Question: I have started to learn game development using jMonkey engine. I am able to create single tile of terrain using TerrainQuad but as the next step i m stuck at making it infinite. I have gone through the wiki and want to use the TerrainGrid class but my code doesnot seem to work. I have looked around on the web and searched other forums but cannot find any other code example to help.
I believe in the below code, ImageTileLoader returns an image which is the heightmap for that tile. i have modified it to return the same image every time. But all i see is a black window.
The Namer method is not even called. Appreciate if someone can help with some example or tutorial on net.
'''
terrain = new TerrainGrid("terrain", patchSize, 513, new ImageTileLoader(assetManager, new Namer() {
public String getName(int x, int y) {
//return "Scenes/TerrainMountains/terrain_" + x + "_" + y + ".png";
System.out.println("X = " + x + ", Y = " + y);
return "Textures/heightmap.png";
}
}));
'''
These are my sources:
<URL>
This is the result when i use TerrainQuad
My full code,
'''
// Sample 10 - How to create fast-rendering terrains from heightmaps, and how to
// use texture splatting to make the terrain look good.
public class HelloTerrain extends SimpleApplication {
private TerrainQuad terrain;
Material mat_terrain;
private float grassScale = 64;
private float dirtScale = 32;
private float rockScale = 64;
public static void main(String[] args) {
HelloTerrain app = new HelloTerrain();
app.start();
}
private FractalSum base;
private PerturbFilter perturb;
private OptimizedErode therm;
private SmoothFilter smooth;
private IterativeFilter iterate;
@Override
public void simpleInitApp() {
flyCam.setMoveSpeed(200);
initMaterial();
AbstractHeightMap heightmap = null;
Texture heightMapImage = assetManager.loadTexture("Textures/heightmap.png");
heightmap = new ImageBasedHeightMap(heightMapImage.getImage());
heightmap.load();
int patchSize = 65;
//terrain = new TerrainQuad("my terrain", patchSize, 513, heightmap.getHeightMap()); // * This Works but below doesnt work*
terrain = new TerrainGrid("terrain", patchSize, 513, new ImageTileLoader(assetManager, new Namer() {
public String getName(int x, int y) {
//return "Scenes/TerrainMountains/terrain_" + x + "_" + y + ".png";
System.out.println("X = " + x + ", Y = " + y);
return "Textures/heightmap.png";
// set to return the sme hieghtmap image.
}
}));
terrain.setMaterial(mat_terrain);
terrain.setLocalTranslation(0,-100, 0);
terrain.setLocalScale(2f, 1f, 2f);
rootNode.attachChild(terrain);
TerrainLodControl control = new TerrainLodControl(terrain, getCamera());
terrain.addControl(control);
}
public void initMaterial() {
// TERRAIN TEXTURE material
this.mat_terrain = new Material(this.assetManager, "Common/MatDefs/Terrain/HeightBasedTerrain.j3md");
// GRASS texture
Texture grass = this.assetManager.loadTexture("Textures/white.png");
grass.setWrap(WrapMode.Repeat);
this.mat_terrain.setTexture("region1ColorMap", grass);
this.mat_terrain.setVector3("region1", new Vector3f(-10, 0, this.grassScale));
// DIRT texture
Texture dirt = this.assetManager.loadTexture("Textures/white.png");
dirt.setWrap(WrapMode.Repeat);
this.mat_terrain.setTexture("region2ColorMap", dirt);
this.mat_terrain.setVector3("region2", new Vector3f(0, 900, this.dirtScale));
Texture building = this.assetManager.loadTexture("Textures/building.png");
building.setWrap(WrapMode.Repeat);
this.mat_terrain.setTexture("slopeColorMap", building);
this.mat_terrain.setFloat("slopeTileFactor", 32);
this.mat_terrain.setFloat("terrainSize", 513);
}
}
'''
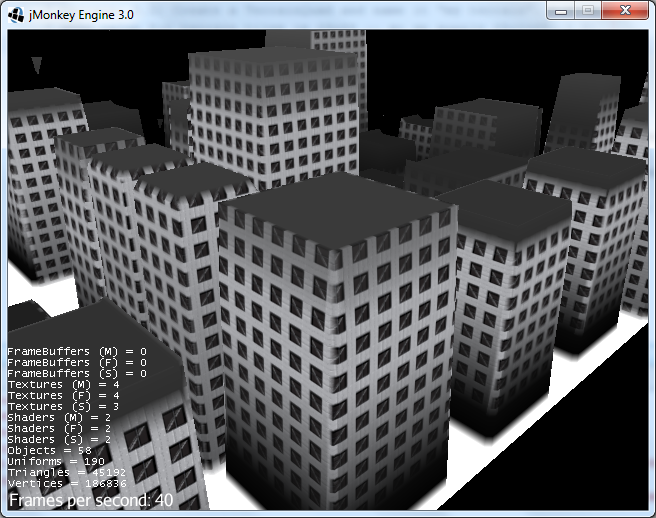
Answer: So, I worked further on my problem and was able to achieve what I wanted to. But I still cannot understand what was the error on my first code. Below is the final code that I got by modifying the 'TerrainGrid' example from <URL>. Below is the final code for anyone who falls into the same situation. It is not the final thing but does answer my question above.
'''
public class TerrainGridTest extends SimpleApplication {
private Material mat_terrain;
private TerrainGrid terrain;
private float grassScale = 64;
private float dirtScale = 16;
public static void main(final String[] args) {
TerrainGridTest app = new TerrainGridTest();
app.start();
}
@Override
public void simpleInitApp() {
this.flyCam.setMoveSpeed(100f);
initMaterial();
initTerrain();
this.getCamera().setLocation(new Vector3f(0, 200, 0));
this.getCamera().lookAt(new Vector3f(0,0,0), Vector3f.UNIT_Y);
this.viewPort.setBackgroundColor(new ColorRGBA(0.7f, 0.8f, 1f, 1f));
initLight();
}
@Override
public void simpleUpdate(final float tpf) {
}
public void initMaterial() {
// TERRAIN TEXTURE material
this.mat_terrain = new Material(this.assetManager, "Common/MatDefs/Terrain/HeightBasedTerrain.j3md");
// GRASS texture
Texture grass = this.assetManager.loadTexture("Textures/white.png");
grass.setWrap(WrapMode.Repeat);
this.mat_terrain.setTexture("region1ColorMap", grass);
this.mat_terrain.setVector3("region1", new Vector3f(-10, 0, this.grassScale));
// DIRT texture
Texture dirt = this.assetManager.loadTexture("Textures/white.png");
dirt.setWrap(WrapMode.Repeat);
this.mat_terrain.setTexture("region2ColorMap", dirt);
this.mat_terrain.setVector3("region2", new Vector3f(0, 900, this.dirtScale));
// ROCK texture
//Texture rock = this.assetManager.loadTexture("Textures/Terrain/Rock2/rock.jpg");
Texture building = this.assetManager.loadTexture("Textures/building.png");
building.setWrap(WrapMode.Repeat);
this.mat_terrain.setTexture("slopeColorMap", building);
this.mat_terrain.setFloat("slopeTileFactor", 32);
this.mat_terrain.setFloat("terrainSize", 513);
}
private void initLight() {
DirectionalLight light = new DirectionalLight();
light.setDirection((new Vector3f(-0.5f, -1f, -0.5f)).normalize());
rootNode.addLight(light);
}
private void initTerrain() {
this.terrain = new TerrainGrid("terrain", 65, 257, new ImageTileLoader(assetManager, new Namer() {
public String getName(int x, int y) {
//return "Interface/Scenes/TerrainMountains/terrain_" + x + "_" + y + ".png";
return "Textures/heightmap.png";
}
}));
this.terrain.setMaterial(mat_terrain);
this.terrain.setLocalTranslation(0, 0, 0);
this.terrain.setLocalScale(3f, 1.5f, 3f);
this.rootNode.attachChild(this.terrain);
TerrainLodControl control = new TerrainGridLodControl(this.terrain, getCamera());
control.setLodCalculator( new DistanceLodCalculator(65, 2.7f) ); // patch size, and a multiplier
this.terrain.addControl(control);
}
}
'''